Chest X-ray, PA view. Patient: 23 years old, sex M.
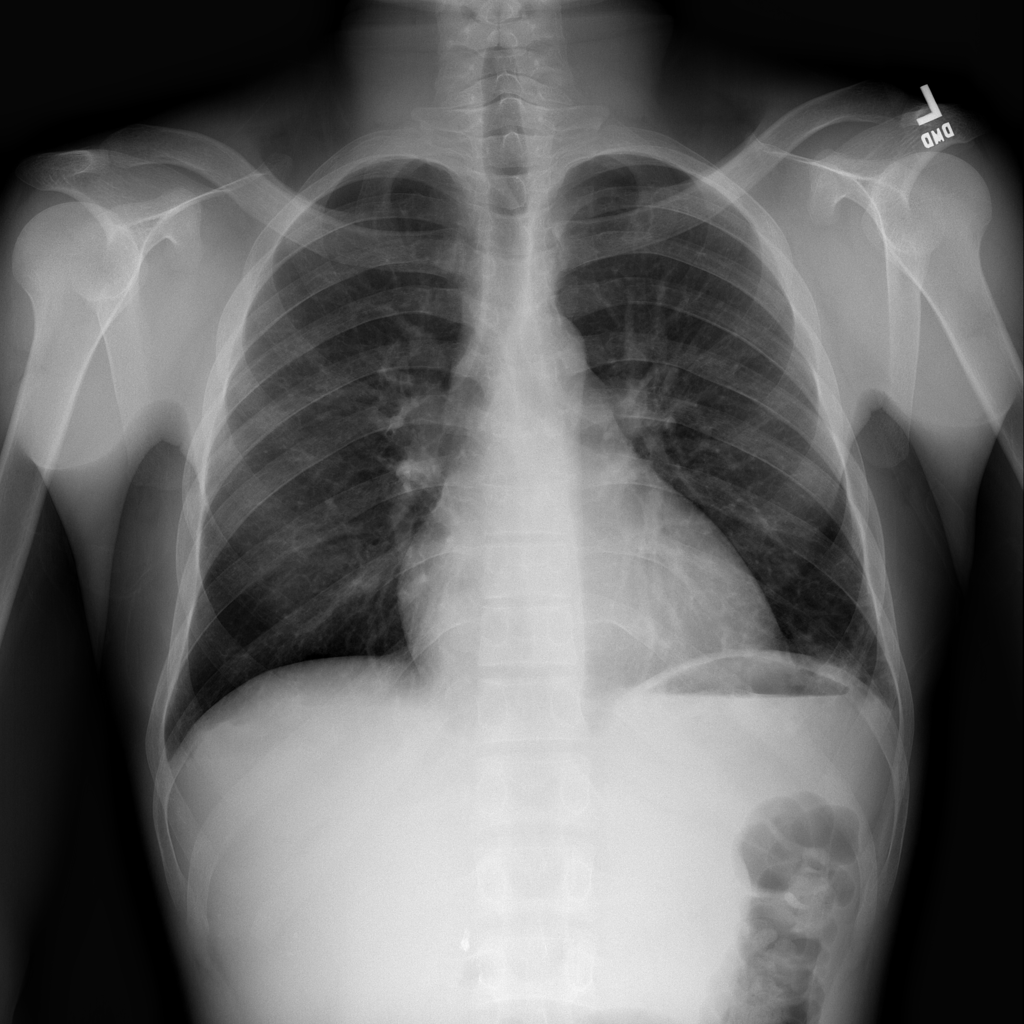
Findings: No Finding